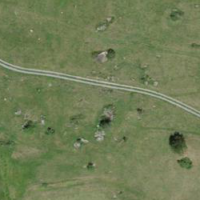
EUNIS habitat code: 26
Species observed at this site:
Oenanthe oenanthe